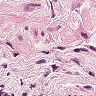
Metastatic tissue present: no